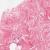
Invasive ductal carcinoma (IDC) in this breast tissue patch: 0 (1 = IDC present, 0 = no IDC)